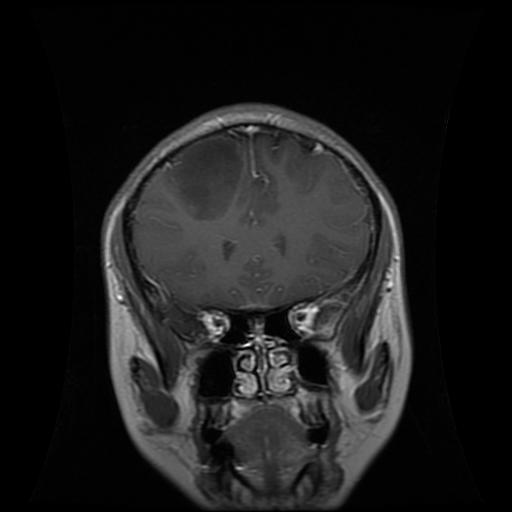
Label: glioma